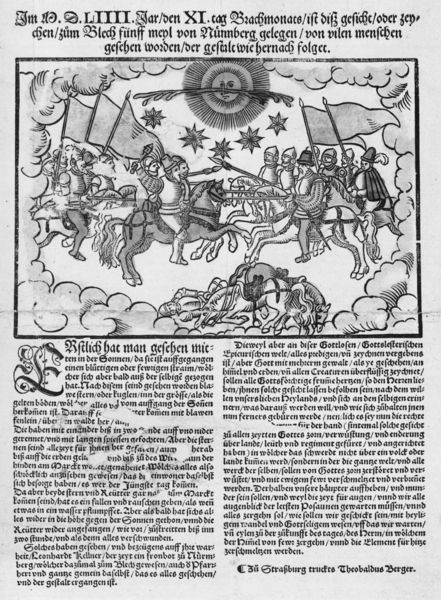
Titel: Im M.D.LIIII. Jar/ den XI. tag Brachmonats
Künstler: Thiebold Berger
Standort: Zürich.
Institution: Wickiana
Schlagwörter: angriff, himmel, kampf, kämpfer, mann, weiß, wolken, grau, hut, hüte, männer, profil, schwarz, zeichnung, wolke, alt, geschichte, rahmen, tod, tot, bild, ast, sonne, blatt, pferd, pferde, reiter, schweif, holzschnitt, schrift, papier, liegen, fahnen, fahne, grafik, graphik, spalten, krieg, schlacht, sturm, lanze, soldaten, deutsch, verderben, buch, stern, strahlen, zweig, druck, schwarzweiss, sterne, holzstich, stich, seite, illustration, text, waffen, zeitung, tote, staub, initiale, überschrift, helm, ritter, armee, darstellung, heer, rüstung, schimmel, buchdruck, buchseite, rosse, mittelalter, krieger, lanzen, speere, flaggen, gefallene, miniatur, altdeutsch, sone, standarten, buchillustration, textspalten, majuskel, fahmen, gegener, kämpfende, linen, tjost, zweif, x, holzsitch, script, 11, sytalin